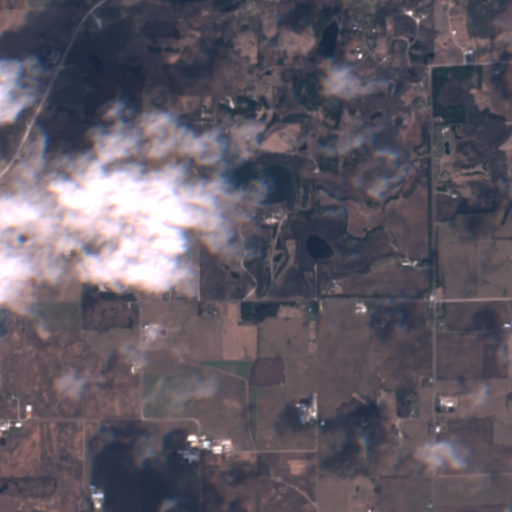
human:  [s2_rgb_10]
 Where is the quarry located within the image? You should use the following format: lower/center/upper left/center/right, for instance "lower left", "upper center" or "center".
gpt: The quarry is located in the upper right of the image.
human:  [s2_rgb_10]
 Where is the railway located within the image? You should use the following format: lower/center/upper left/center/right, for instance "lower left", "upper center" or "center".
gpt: The railway is located in the right of the image.
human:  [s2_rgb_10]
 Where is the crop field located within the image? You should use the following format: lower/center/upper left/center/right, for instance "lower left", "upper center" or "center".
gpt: There is no crop field in the image.